Interaction volume radius: 5 \u00c5
Interaction volume height: 10 \u00c5
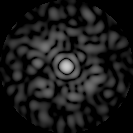
Disorder parameter: 0.7946